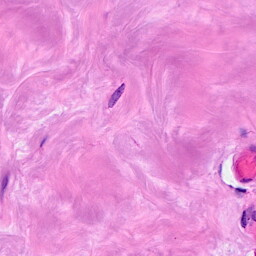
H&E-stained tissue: Breast